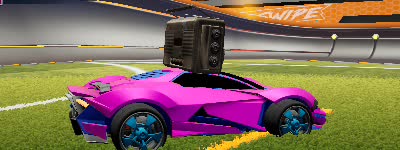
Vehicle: werewolf